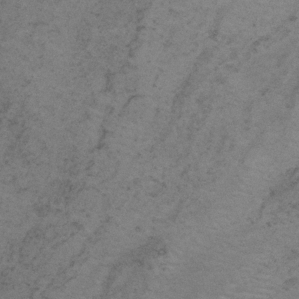
Label: frost